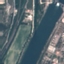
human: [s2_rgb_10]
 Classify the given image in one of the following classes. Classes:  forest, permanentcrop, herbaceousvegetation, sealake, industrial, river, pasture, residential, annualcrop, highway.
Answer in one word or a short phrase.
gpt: River